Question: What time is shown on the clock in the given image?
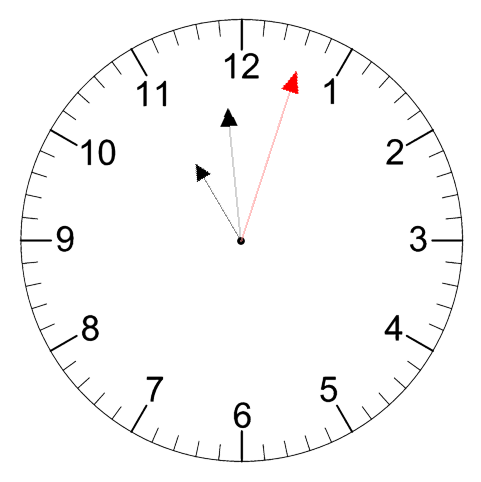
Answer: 10:59:03